Question: I'm trying to extract the numbers from an image using OpenCV and the 'image_to_string()' method from pytesseract, but the output is not good.

I tried some pre-processing methods like resize and noise filters, but still can't get accurate results. How can I handle this?
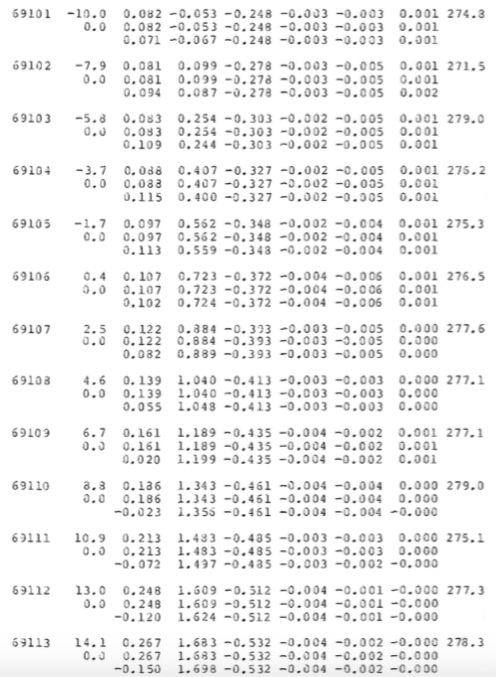
Answer: Here's a simple preprocessing step to clean up the image before using pytesseract
- - -
---
Since your input image looks blurry, we can sharpen the image using 'cv2.filter2D()' and a generic sharpening kernel. Other types of kernels can be found <URL>
'''
image = cv2.imread('1.png')
gray = cv2.cvtColor(image, cv2.COLOR_BGR2GRAY)
sharpen_kernel = np.array([[-1,-1,-1], [-1,9,-1], [-1,-1,-1]])
sharpen = cv2.filter2D(gray, -1, sharpen_kernel)
'''

The text has small holes, so we can use 'cv2.dilate()' to close small holes and smooth the image
'''
sharpen = 255 - sharpen
kernel = cv2.getStructuringElement(cv2.MORPH_RECT, (2,2))
dilate = cv2.dilate(sharpen, kernel, iterations=1)
result = 255 - dilate
'''
Here's the result. You can try using just the sharpened image or the enhanced image with pytesseract

'''
import cv2
import numpy as np
image = cv2.imread('1.png')
gray = cv2.cvtColor(image, cv2.COLOR_BGR2GRAY)
sharpen_kernel = np.array([[-1,-1,-1], [-1,9,-1], [-1,-1,-1]])
sharpen = cv2.filter2D(gray, -1, sharpen_kernel)
cv2.imwrite('sharpen.png', sharpen)
sharpen = 255 - sharpen
kernel = cv2.getStructuringElement(cv2.MORPH_RECT, (2,2))
dilate = cv2.dilate(sharpen, kernel, iterations=1)
result = 255 - dilate
cv2.imwrite('result.png', result)
cv2.waitKey(0)
'''